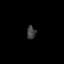
Tissue: lung
Cell type: Others
Senescence score: 0.2053
Nuclear area (px): 112
Mean DAPI intensity: 62.295